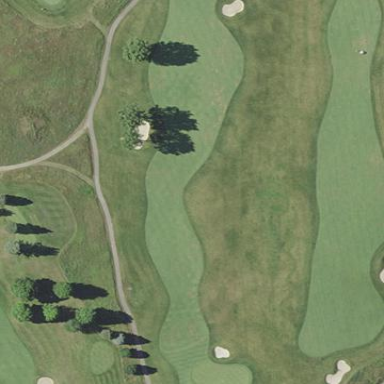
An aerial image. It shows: Grassy fairway on golf course.